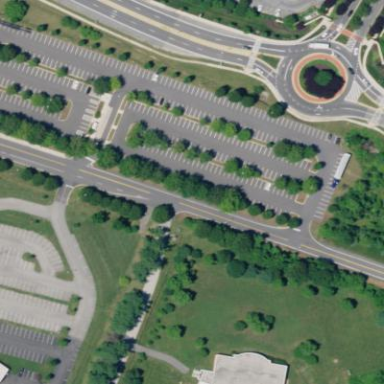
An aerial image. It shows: Parking area with asphalt surface. This is surface parking with park-and-ride facility.